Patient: sex M, age 60
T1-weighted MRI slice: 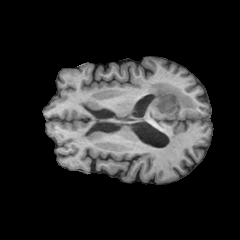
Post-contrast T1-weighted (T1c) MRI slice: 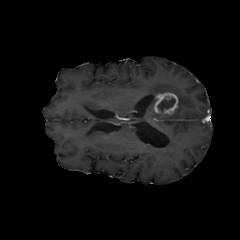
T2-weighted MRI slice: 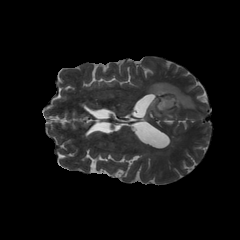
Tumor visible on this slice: yes
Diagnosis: Glioblastoma, IDH-wildtype
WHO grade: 4